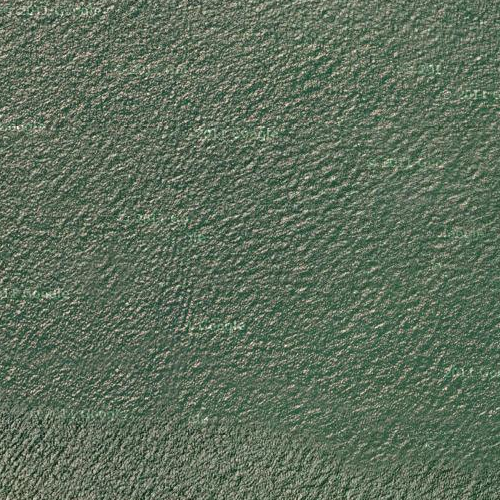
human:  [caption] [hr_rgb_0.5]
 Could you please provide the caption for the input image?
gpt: This is a part of ocean with deep green sparkling water and a red line in the middle .

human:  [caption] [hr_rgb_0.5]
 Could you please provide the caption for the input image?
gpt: A part of ocean with deep green sparkling water and a red line in the middle .

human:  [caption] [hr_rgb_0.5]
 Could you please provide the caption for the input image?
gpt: A part of ocean with deep green sparkling water and a red line in the middle .

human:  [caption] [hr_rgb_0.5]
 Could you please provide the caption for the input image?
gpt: This is a part of ocean with deep green sparkling water .

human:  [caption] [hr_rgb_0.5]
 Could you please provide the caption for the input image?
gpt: A part of ocean with deep green sparkling water and a red line in the middle .